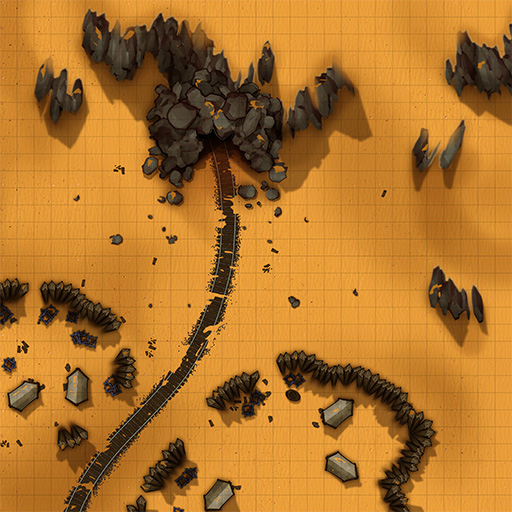
A D&D Grid Map dessert entrance north cliff (Desert Mine Entrance Map)